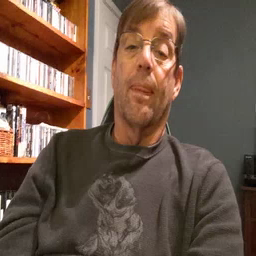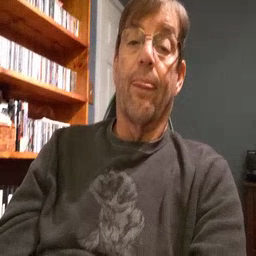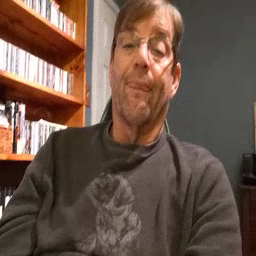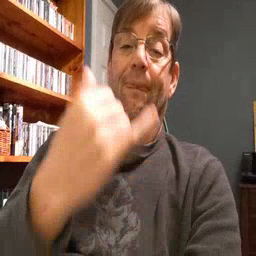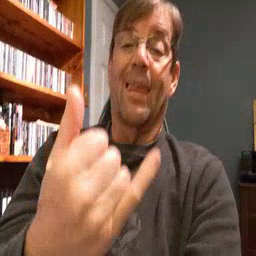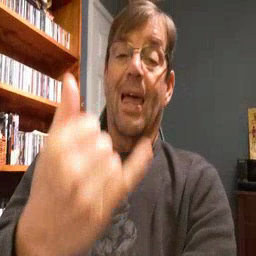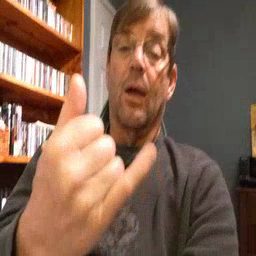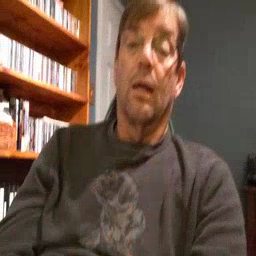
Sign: now